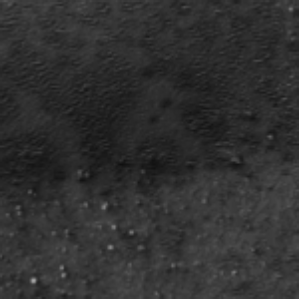
Label: frost